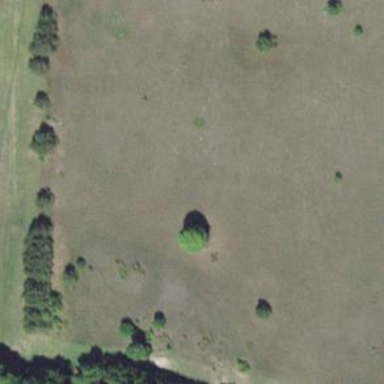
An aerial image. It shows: Grassy area designated as driving range for golf.